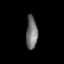
Tissue: lung
Cell type: T cells
Senescence score: 0.1306
Nuclear area (px): 370
Mean DAPI intensity: 113.919